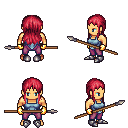
a pixel art fantasy rpg character, male body template, human, tanned skin, blue vest, magenta pants, ruby red unkempt hairstyle, gold gloves, metal boots, spear, four views (front, back, left, right), 2x2 character sprite sheet, small pixel art, hard edges, no anti-aliasing